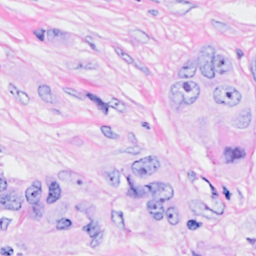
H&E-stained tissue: Breast